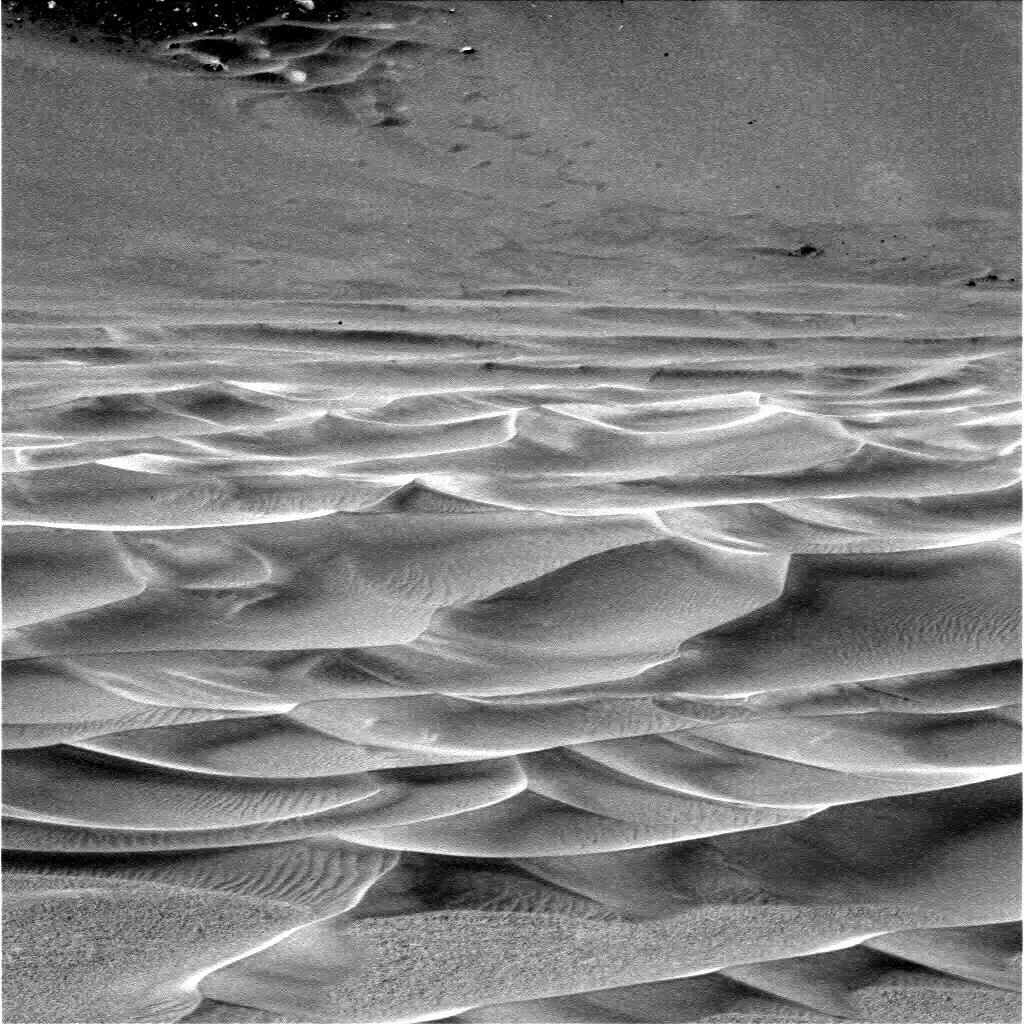
Terrain classes present: Gravel / Sand / Soil